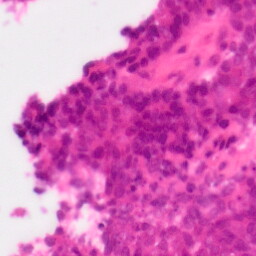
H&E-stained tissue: Colon